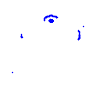
Particle: electron